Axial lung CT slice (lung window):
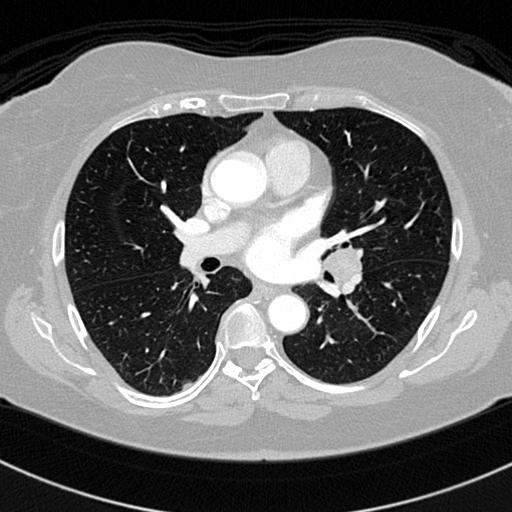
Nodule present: no